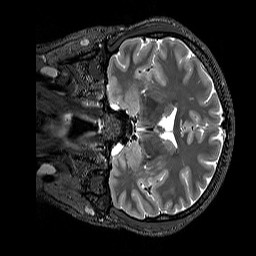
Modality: T2w
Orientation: coronal
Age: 28
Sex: female
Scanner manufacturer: siemens
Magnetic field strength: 3 T
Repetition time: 3.2 s
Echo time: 0.728 s